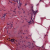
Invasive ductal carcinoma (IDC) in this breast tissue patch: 0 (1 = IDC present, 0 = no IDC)